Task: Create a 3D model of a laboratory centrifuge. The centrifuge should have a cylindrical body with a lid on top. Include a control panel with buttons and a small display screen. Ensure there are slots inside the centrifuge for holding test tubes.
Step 466:
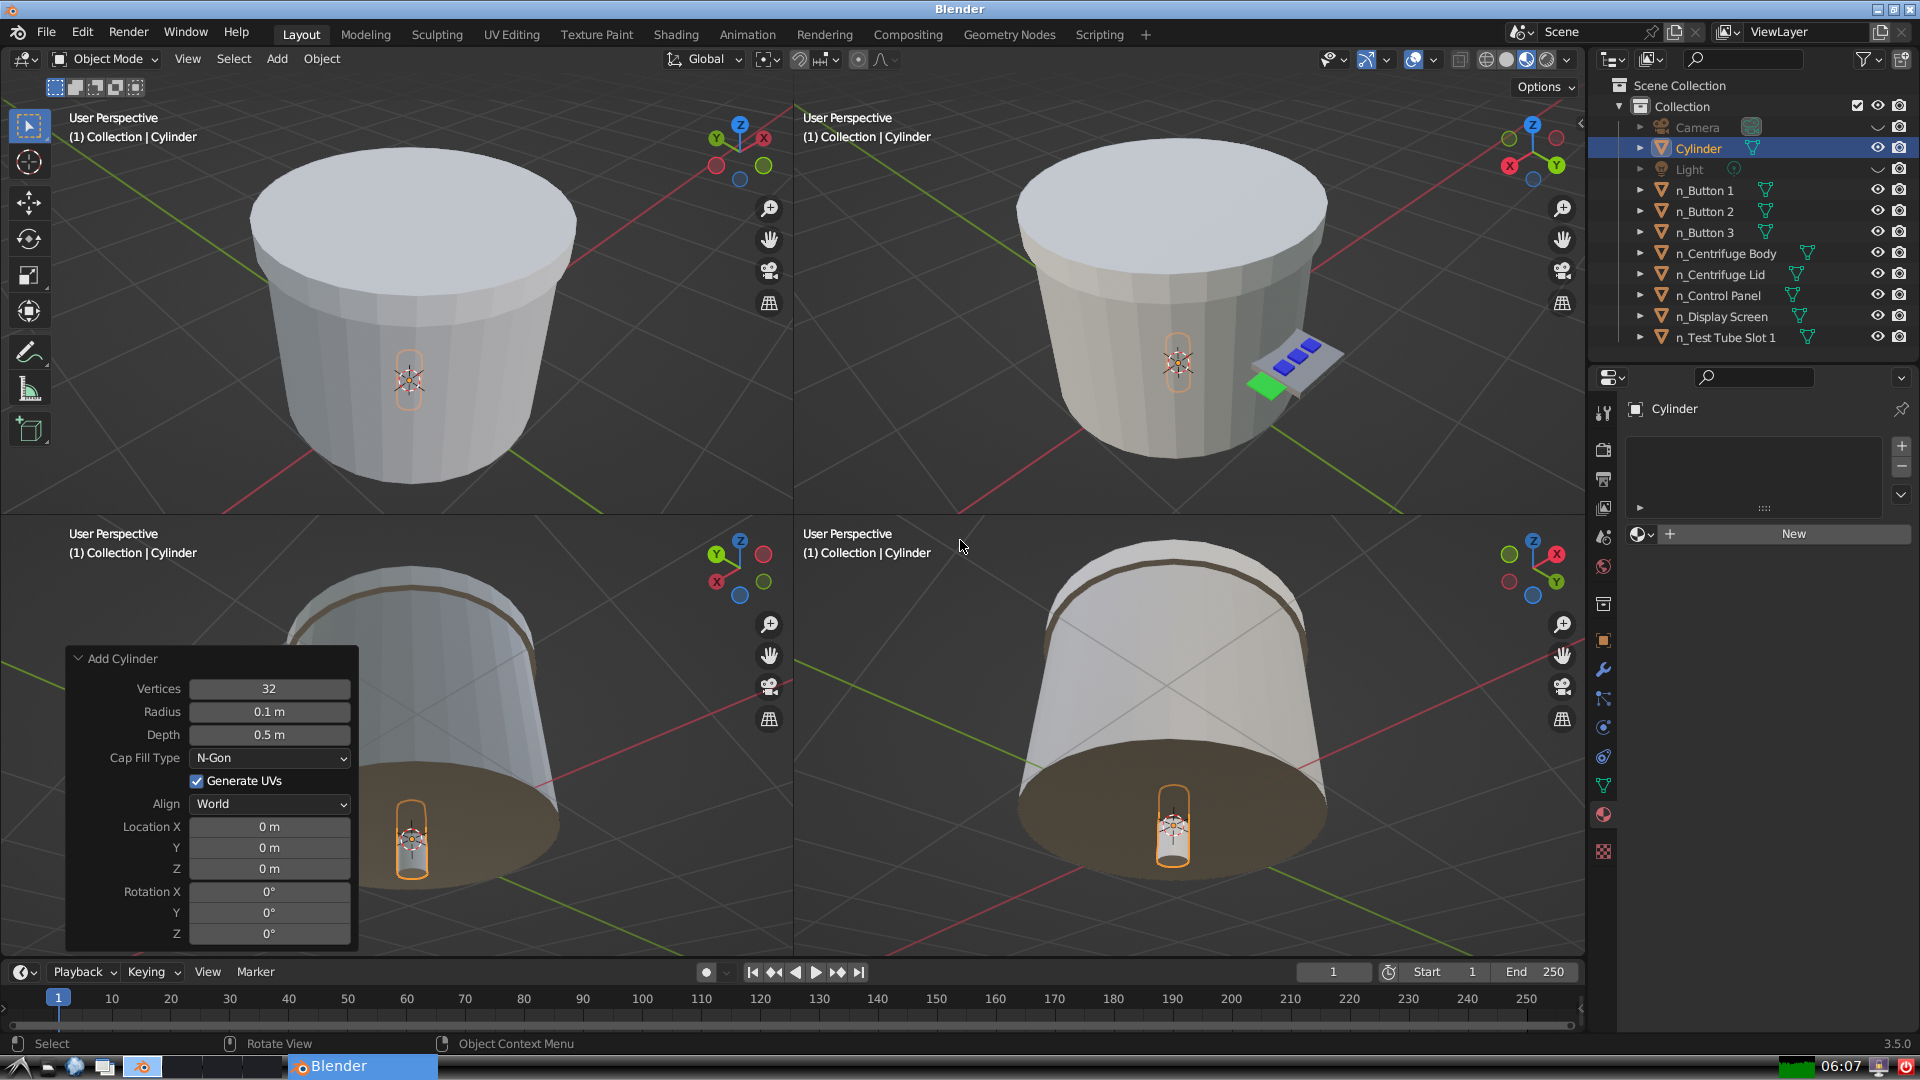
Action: {"mouse_move": [270, 731]}